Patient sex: M
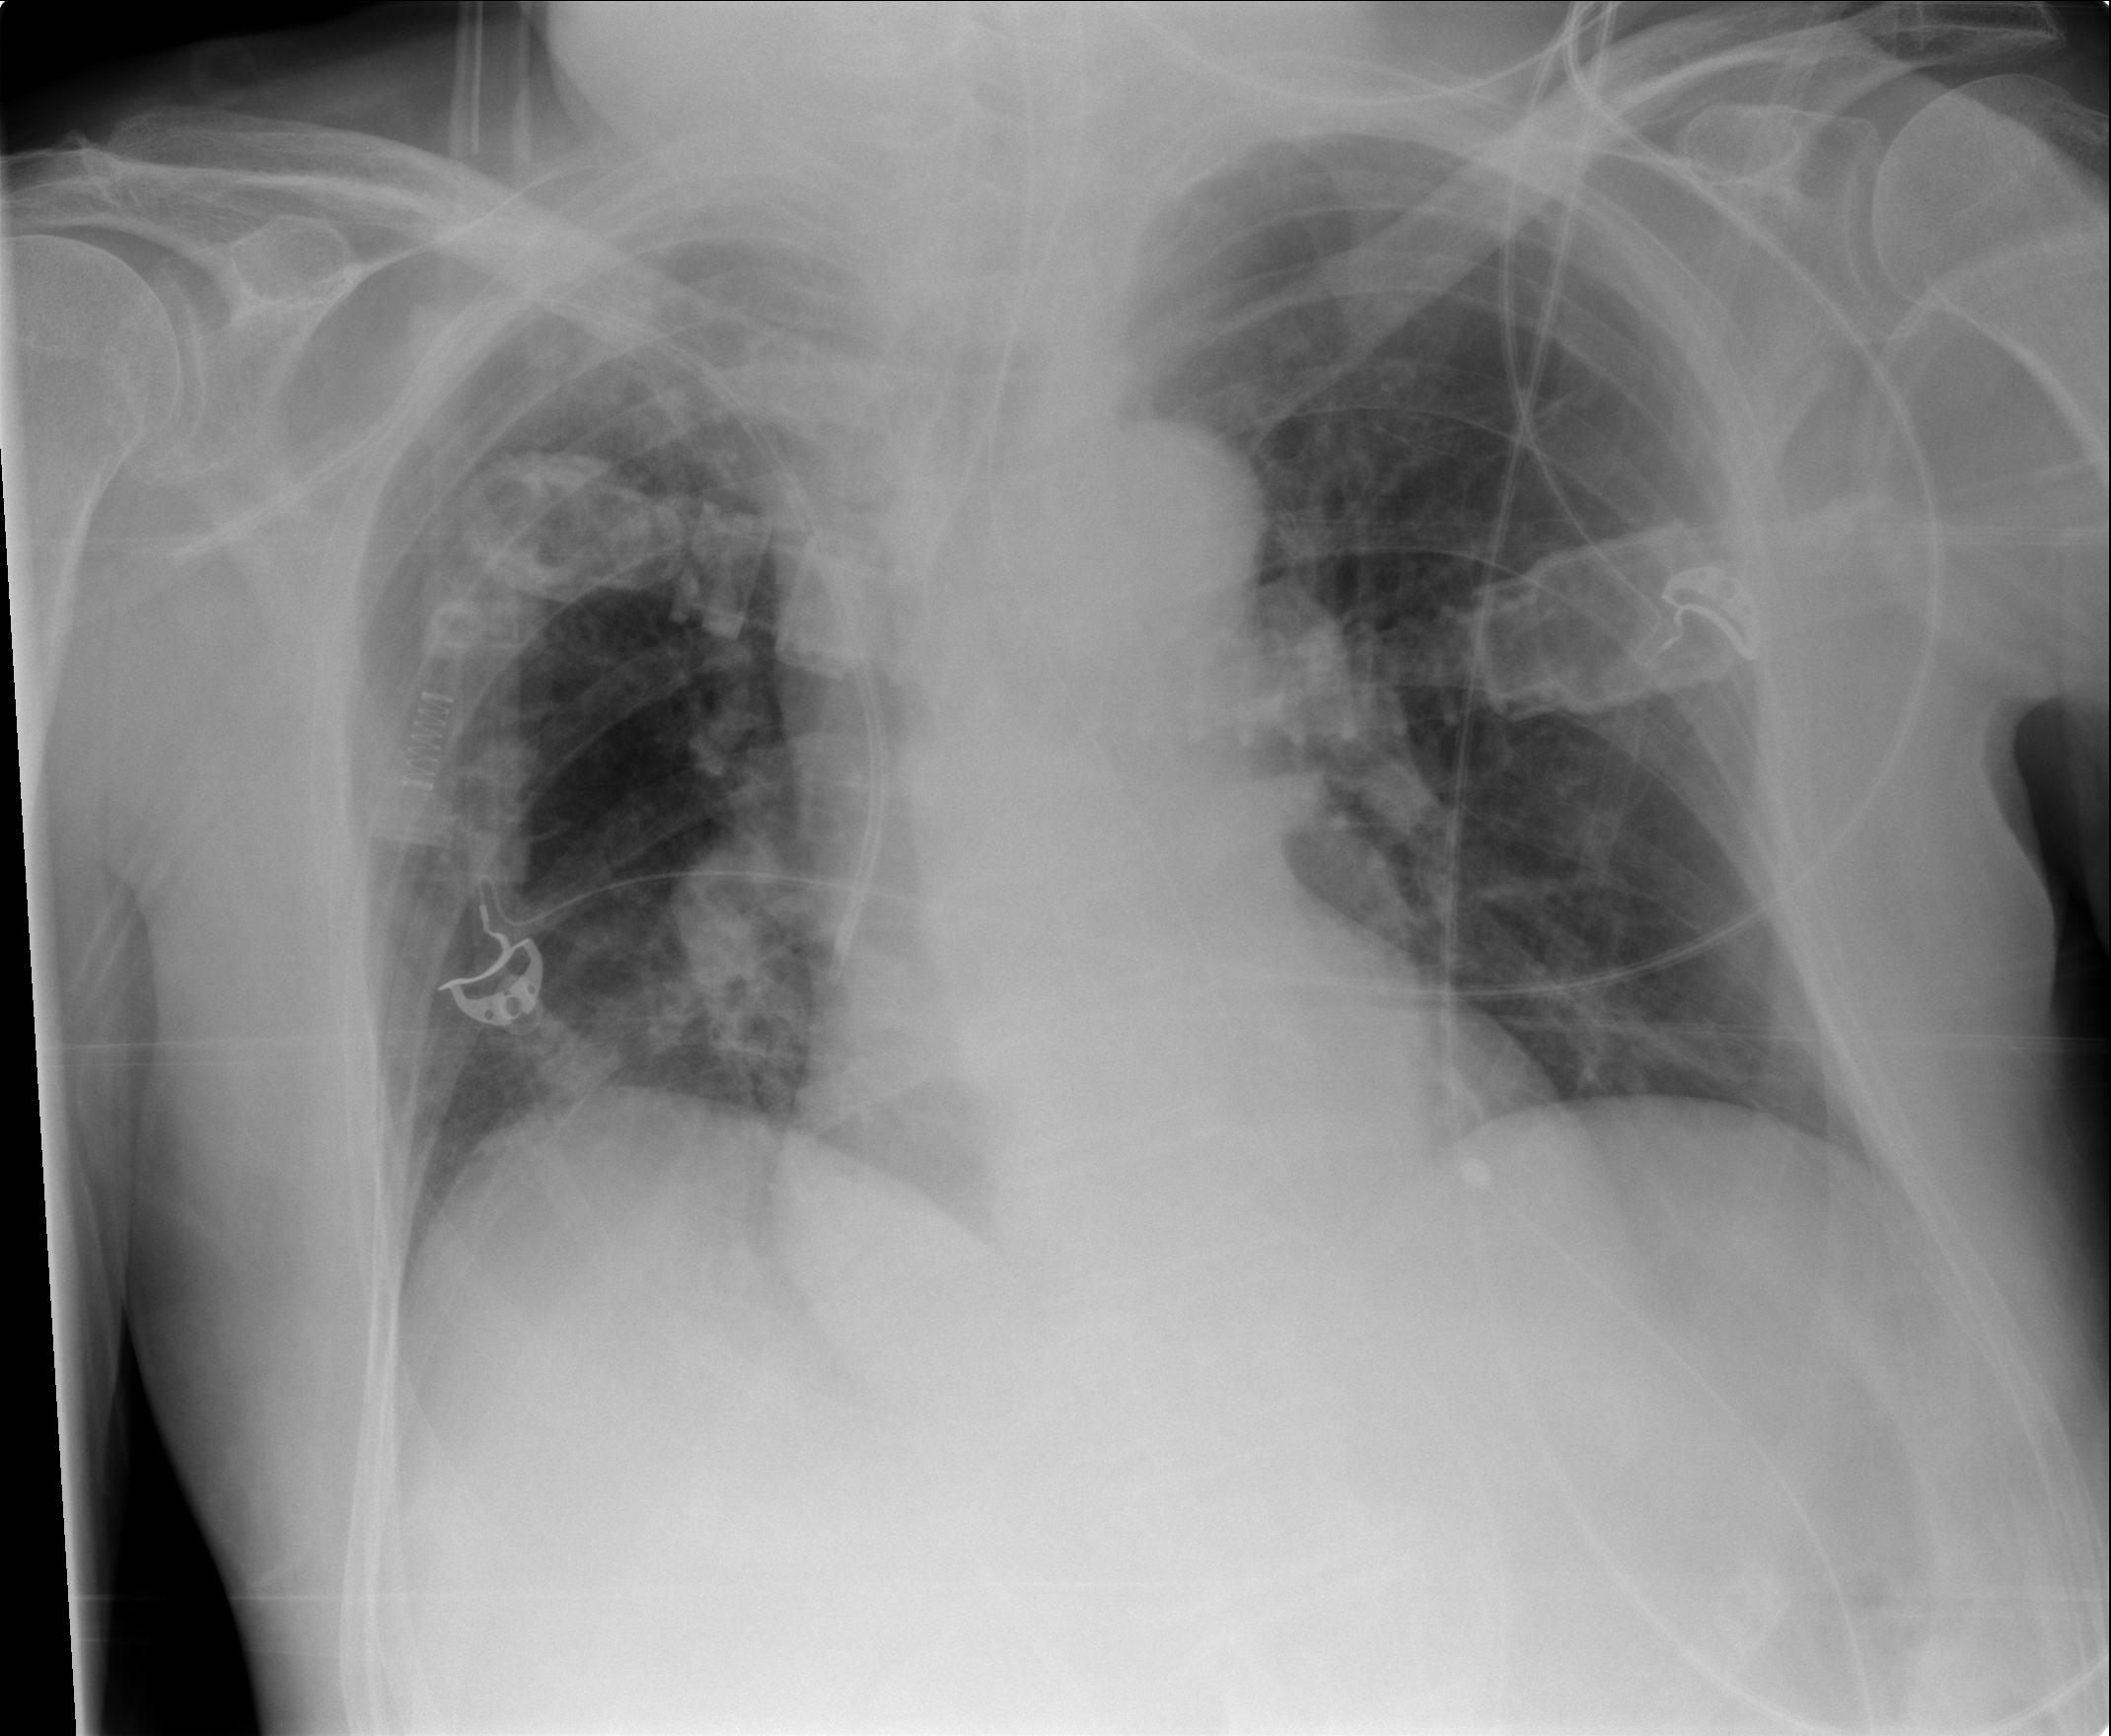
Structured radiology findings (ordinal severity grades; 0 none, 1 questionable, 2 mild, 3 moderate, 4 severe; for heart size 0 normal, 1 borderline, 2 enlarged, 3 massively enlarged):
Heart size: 0
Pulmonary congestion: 0
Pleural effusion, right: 0
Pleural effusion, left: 2
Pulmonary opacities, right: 0
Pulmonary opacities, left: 0
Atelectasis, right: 1
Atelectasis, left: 0